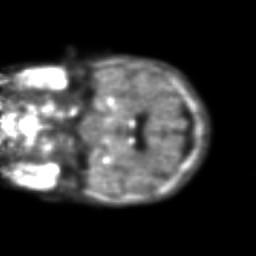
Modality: PET
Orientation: coronal
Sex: female
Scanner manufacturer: ge